Question: Count the number of objects in the diagram.
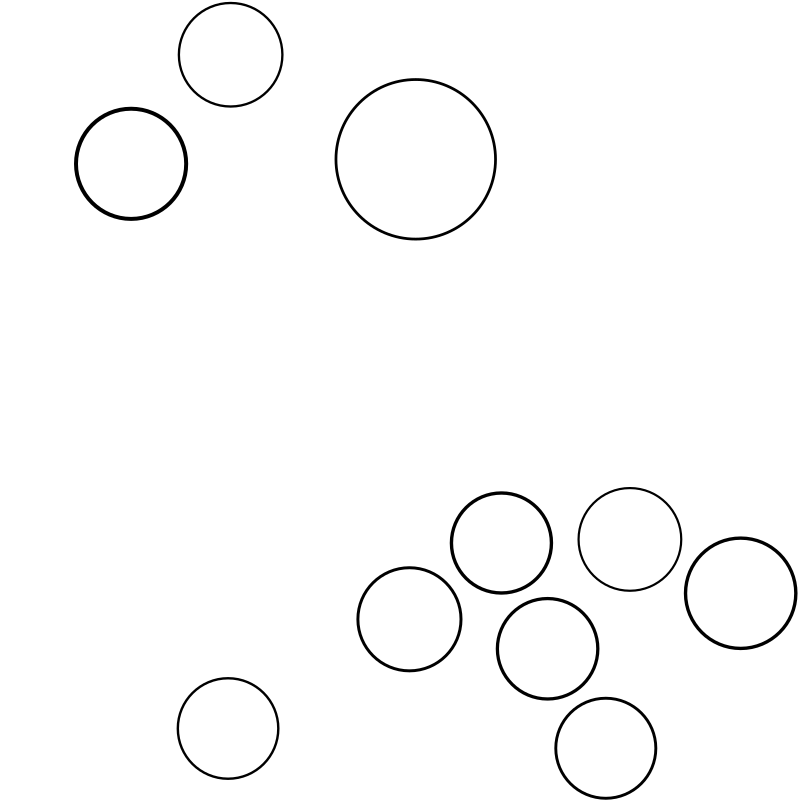
Answer: 10